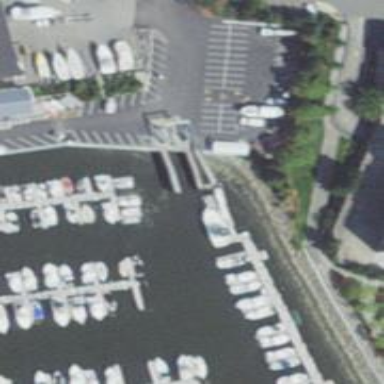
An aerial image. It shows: Pier with mooring facilities.